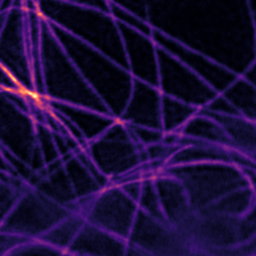
Label: Super-resolution Microtubules image